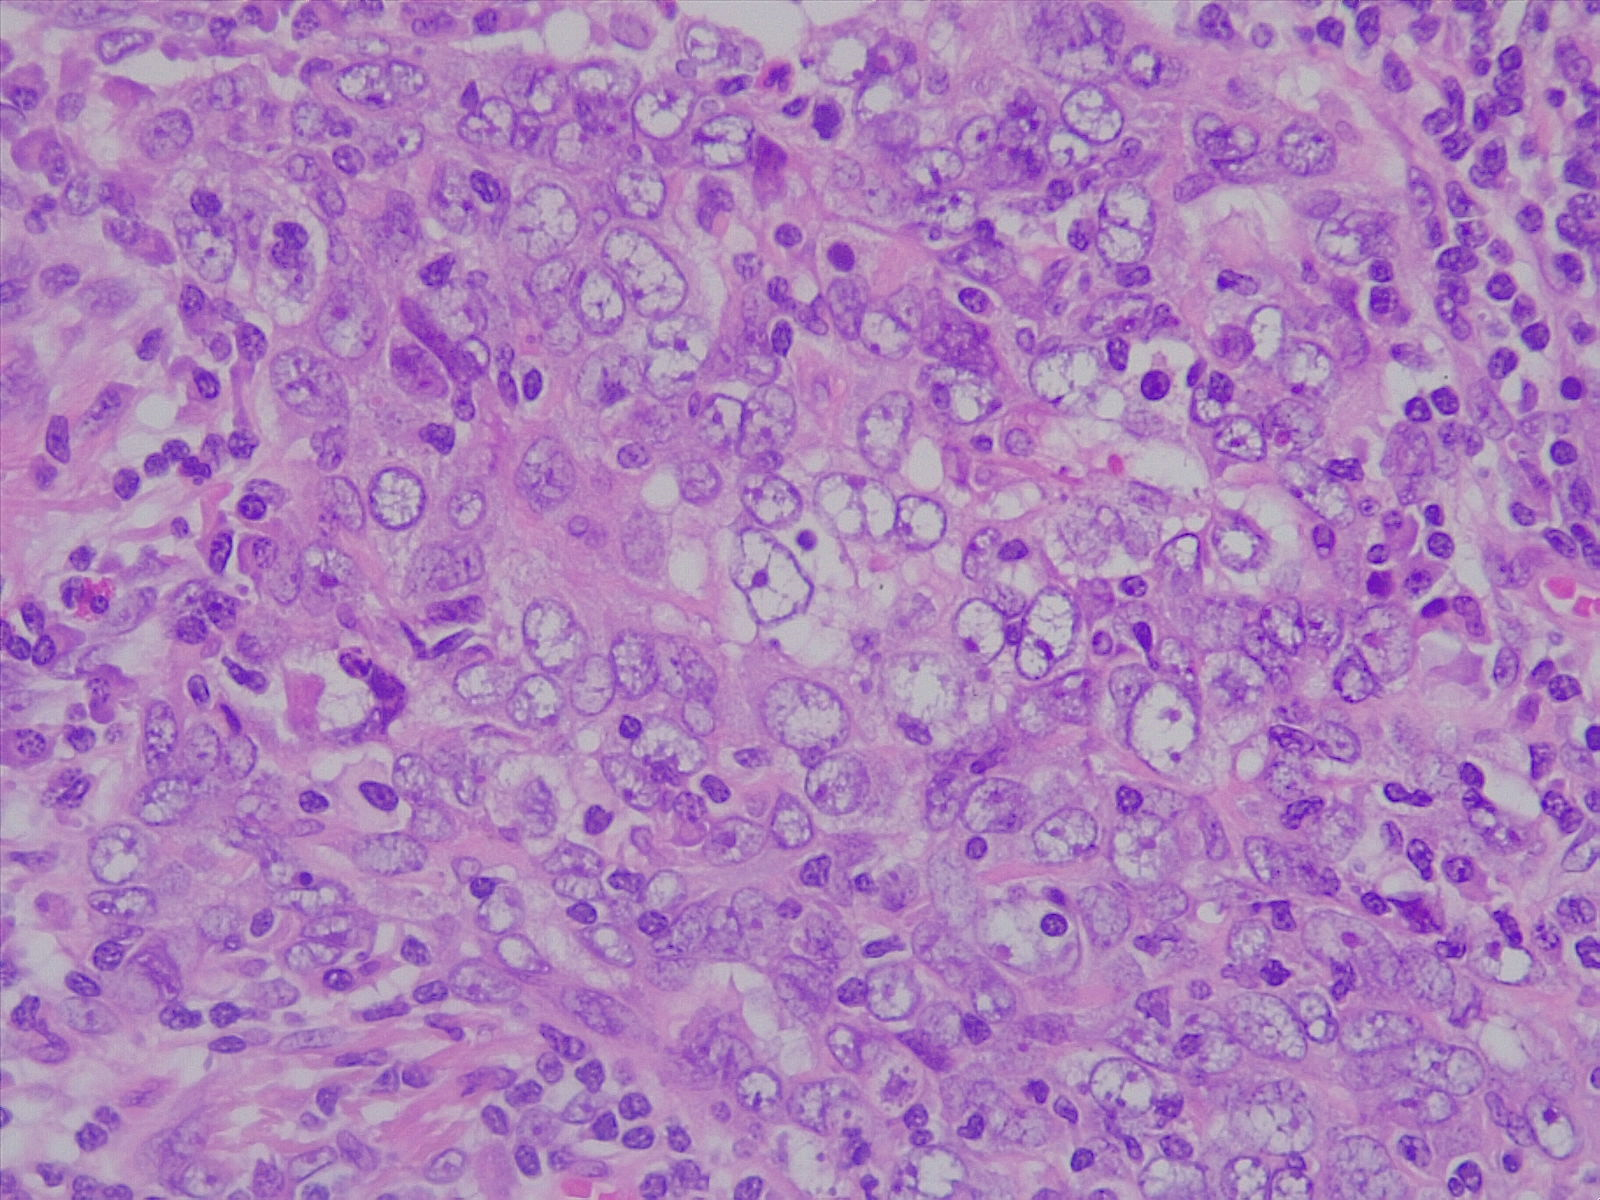
Label: lung squamous cell carcinoma, poorly differentiated